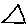
Label: triangle